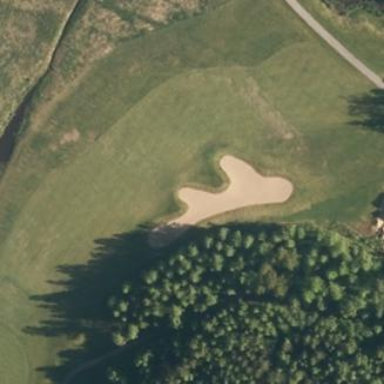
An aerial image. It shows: Sand bunker on golf course.